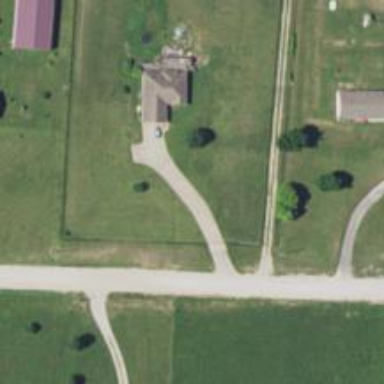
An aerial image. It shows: Driveway leading to service road.